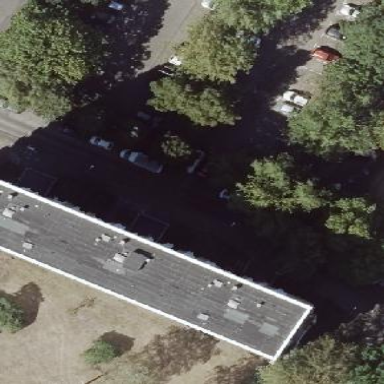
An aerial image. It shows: Part of building.